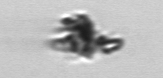
Label: detritus